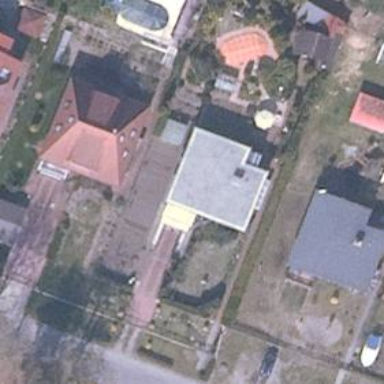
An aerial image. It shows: Simple and straightforward house.